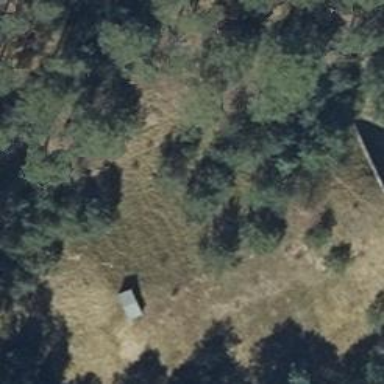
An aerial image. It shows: Military bunker.